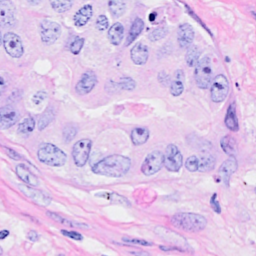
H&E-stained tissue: Breast